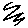
Label: zigzag